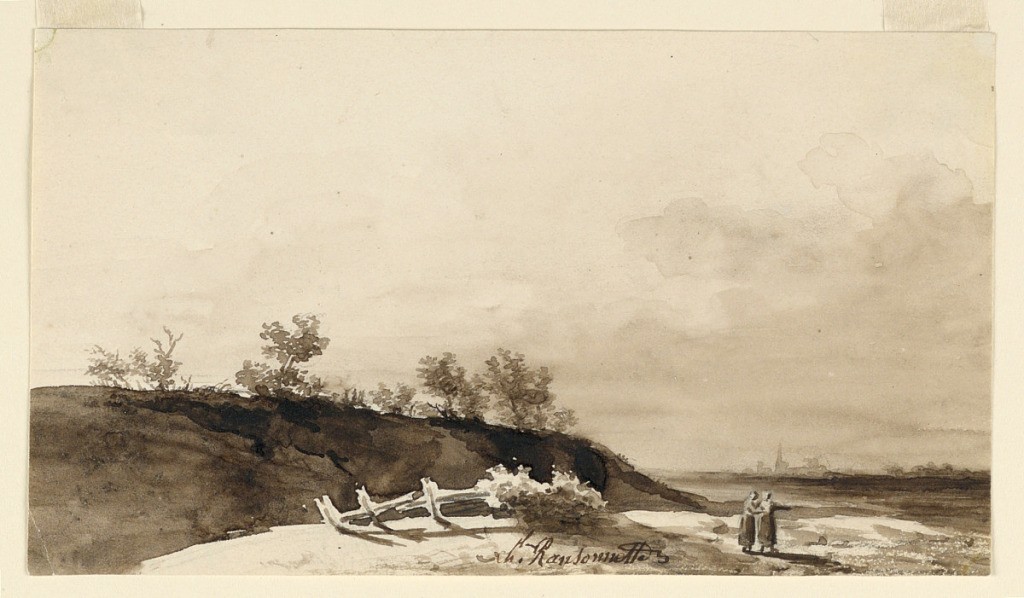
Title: Landscape
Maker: Charles Nicolas Ransonnette, French, 1793 - 1877
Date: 1865-1877
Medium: Graphite, brush and brown watercolor on paper
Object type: Drawing
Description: Two women stand at the edge of a river, beyond which a church and other buildings are shown. at left is an elevation.